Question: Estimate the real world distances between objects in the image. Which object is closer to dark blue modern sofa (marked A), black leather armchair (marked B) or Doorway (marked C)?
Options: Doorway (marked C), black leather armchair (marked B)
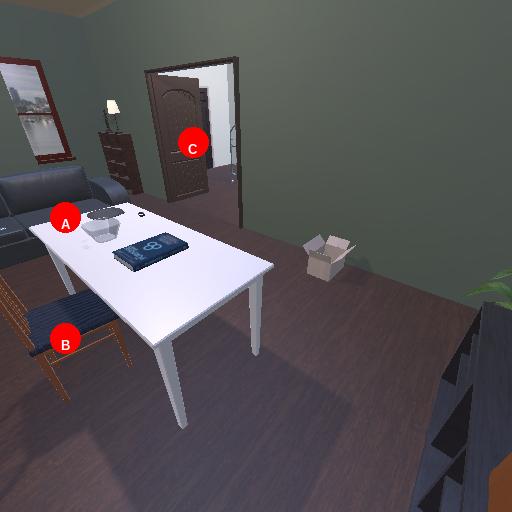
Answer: Doorway (marked C)